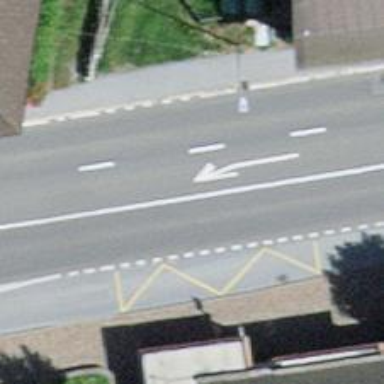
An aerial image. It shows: Public transport stop position.